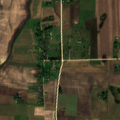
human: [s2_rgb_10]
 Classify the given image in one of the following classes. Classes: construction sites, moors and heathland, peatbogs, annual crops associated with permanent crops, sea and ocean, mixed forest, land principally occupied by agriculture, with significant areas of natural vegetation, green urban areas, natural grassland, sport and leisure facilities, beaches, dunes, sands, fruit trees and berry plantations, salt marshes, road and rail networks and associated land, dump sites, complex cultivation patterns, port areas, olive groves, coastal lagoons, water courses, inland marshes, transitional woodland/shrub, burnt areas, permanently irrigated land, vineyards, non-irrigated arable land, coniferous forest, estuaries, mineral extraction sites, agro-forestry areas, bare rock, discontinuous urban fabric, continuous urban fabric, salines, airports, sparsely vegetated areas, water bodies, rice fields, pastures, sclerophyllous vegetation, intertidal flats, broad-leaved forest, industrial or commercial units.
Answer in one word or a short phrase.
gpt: non-irrigated arable land, complex cultivation patterns